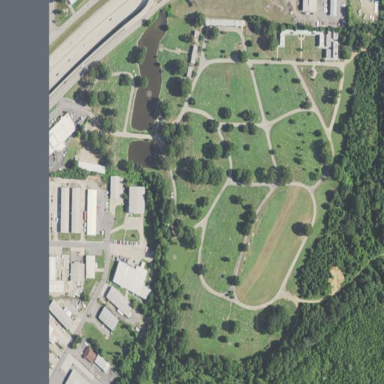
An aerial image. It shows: Cemetery.